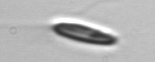
Label: Chrysochromulina